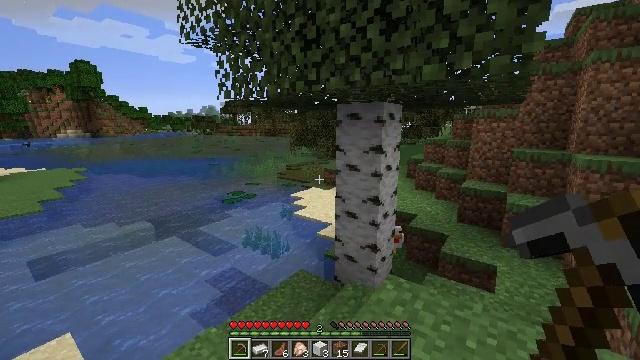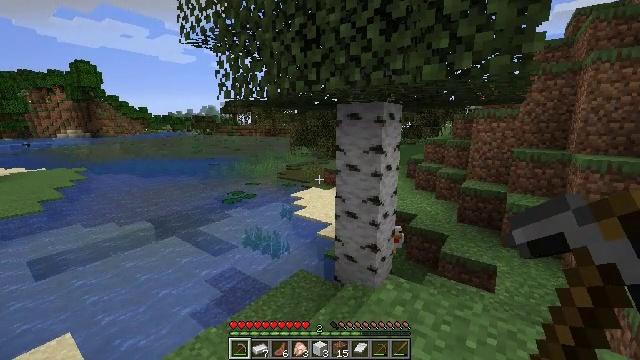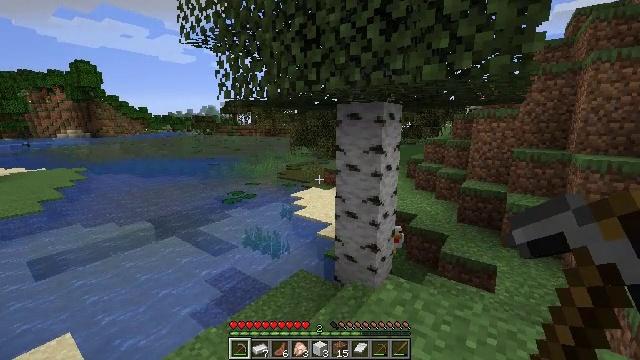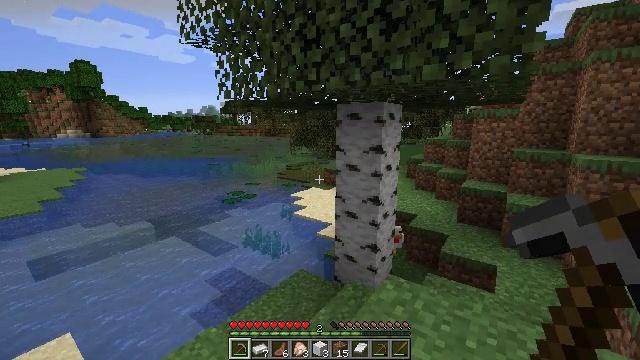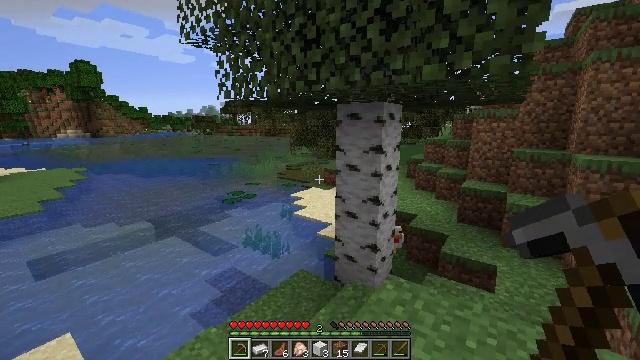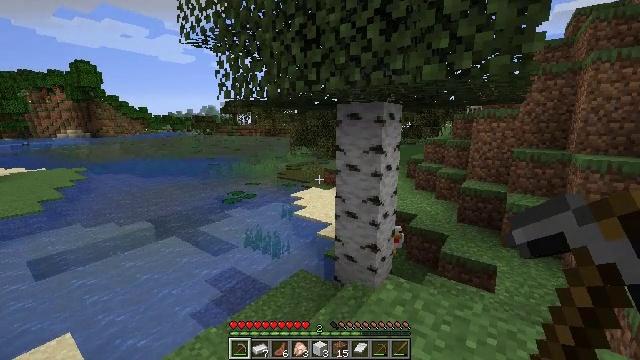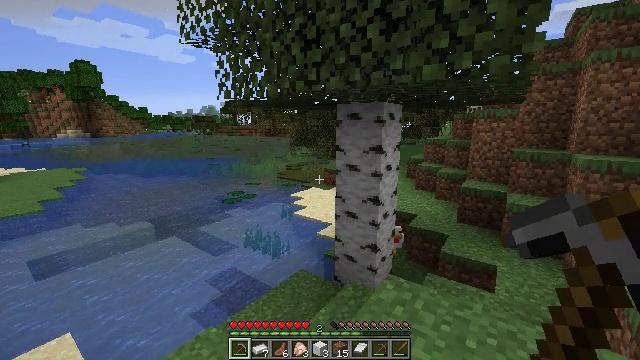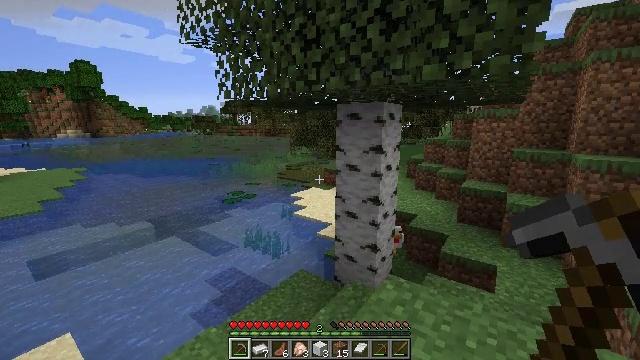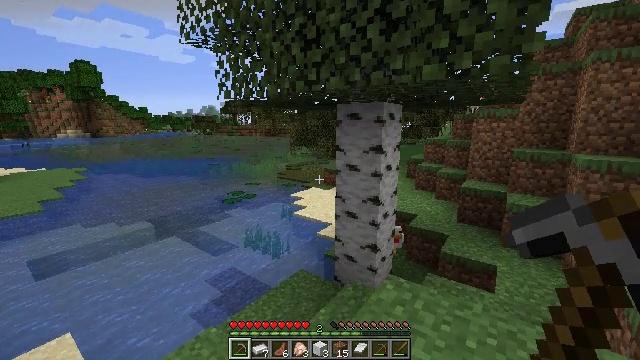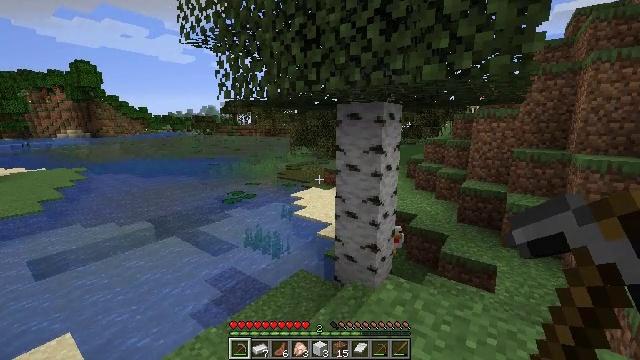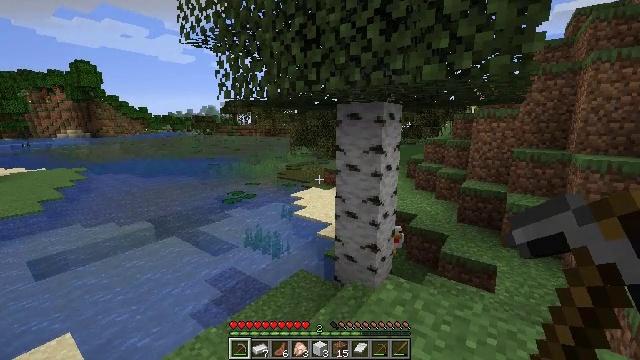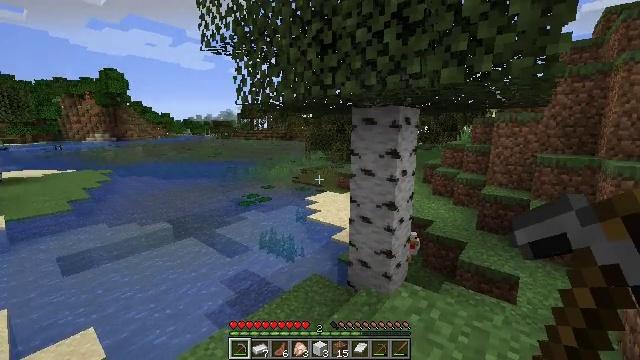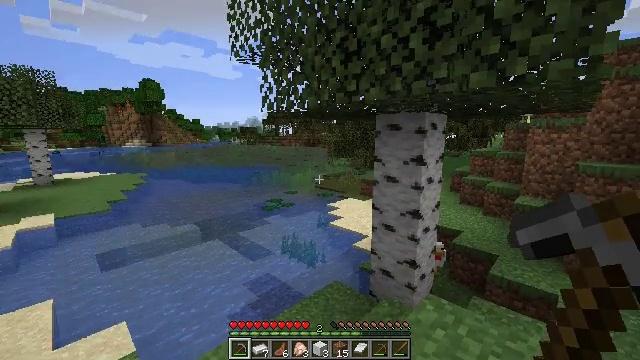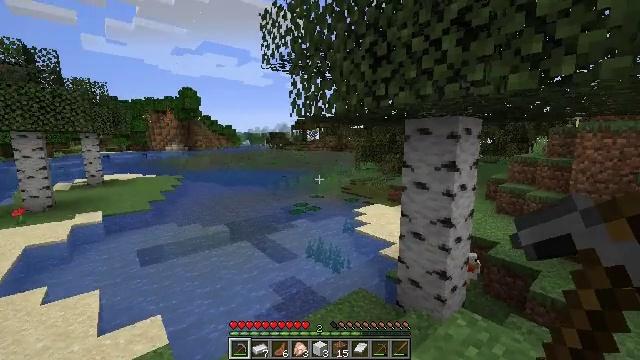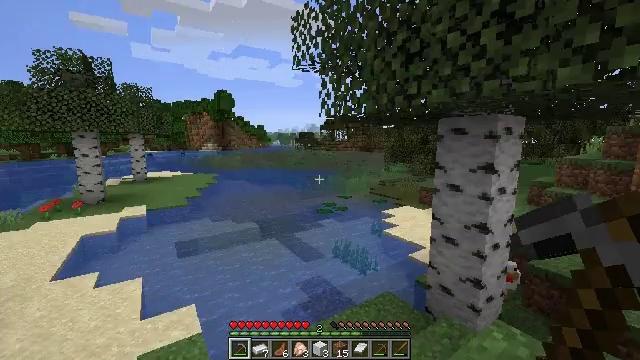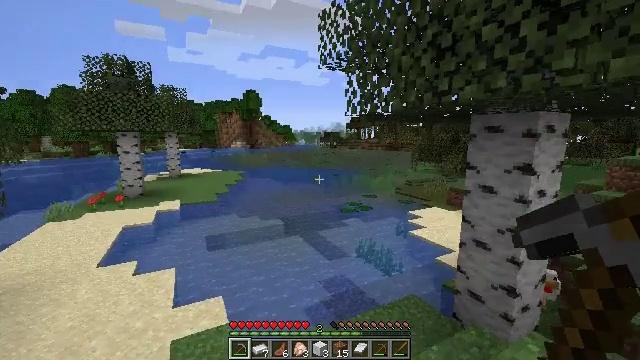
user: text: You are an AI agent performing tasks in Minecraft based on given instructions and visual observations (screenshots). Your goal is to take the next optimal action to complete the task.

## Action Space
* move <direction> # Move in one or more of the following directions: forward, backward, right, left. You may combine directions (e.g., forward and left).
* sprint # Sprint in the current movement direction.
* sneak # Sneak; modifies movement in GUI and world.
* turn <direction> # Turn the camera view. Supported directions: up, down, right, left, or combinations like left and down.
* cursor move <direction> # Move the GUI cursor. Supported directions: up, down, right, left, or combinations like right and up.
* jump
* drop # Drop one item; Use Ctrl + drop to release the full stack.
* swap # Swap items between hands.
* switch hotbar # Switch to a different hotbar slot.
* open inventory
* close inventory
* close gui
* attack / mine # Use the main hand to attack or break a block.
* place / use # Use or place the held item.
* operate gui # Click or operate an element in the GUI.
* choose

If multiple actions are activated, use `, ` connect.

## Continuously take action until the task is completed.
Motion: motion action
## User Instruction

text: Break the chest to retrieve items inside.
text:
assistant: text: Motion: no_op
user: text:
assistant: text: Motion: no_op
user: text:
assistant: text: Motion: no_op
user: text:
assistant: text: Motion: no_op
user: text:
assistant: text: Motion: no_op
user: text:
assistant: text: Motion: no_op
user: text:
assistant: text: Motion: no_op
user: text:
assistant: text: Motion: no_op
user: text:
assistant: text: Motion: no_op
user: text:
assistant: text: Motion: no_op
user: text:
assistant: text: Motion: turn left
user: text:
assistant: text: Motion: turn left and up
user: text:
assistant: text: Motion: turn left and up
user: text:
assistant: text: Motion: turn left
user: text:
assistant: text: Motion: turn left
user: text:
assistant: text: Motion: turn left
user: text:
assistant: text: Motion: turn left and up
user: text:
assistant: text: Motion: turn left and up
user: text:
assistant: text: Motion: turn left and up
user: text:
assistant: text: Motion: no_op
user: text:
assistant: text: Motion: no_op
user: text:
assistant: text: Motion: no_op
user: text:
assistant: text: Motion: no_op
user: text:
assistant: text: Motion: no_op
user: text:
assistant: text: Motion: no_op
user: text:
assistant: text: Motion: no_op
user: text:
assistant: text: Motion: no_op
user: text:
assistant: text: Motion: turn left and up
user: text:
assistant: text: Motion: turn left and up
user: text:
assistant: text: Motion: turn left